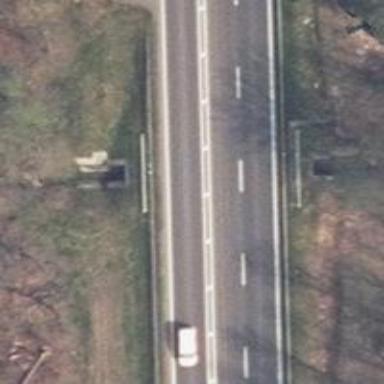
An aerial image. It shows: Primary highway bridge with asphalt surface.